Field crop: tomato
Growth stage: 1
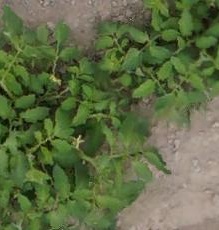
Species: tomato